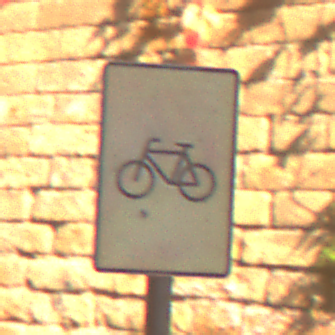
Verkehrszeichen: RadverkehrOhnePfeilsymbol
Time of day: MorningAfternoon
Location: Outdoor (Urban)
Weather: Clear
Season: NotSpecified
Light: Natural